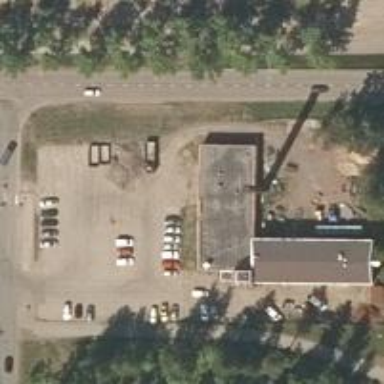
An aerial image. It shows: Flat-roofed service building.